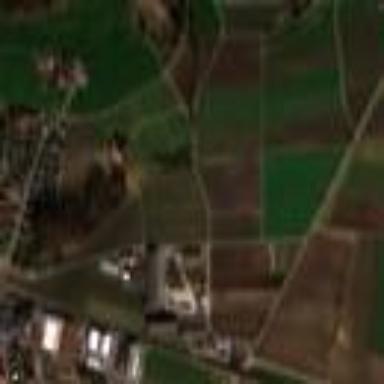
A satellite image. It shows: Picturesque farmland scene.